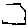
Label: hexagon